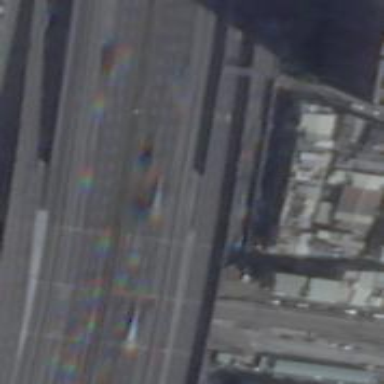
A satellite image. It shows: Motorway link bridge.